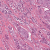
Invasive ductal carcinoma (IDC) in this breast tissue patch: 1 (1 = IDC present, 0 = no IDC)